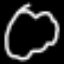
Label: squiggle